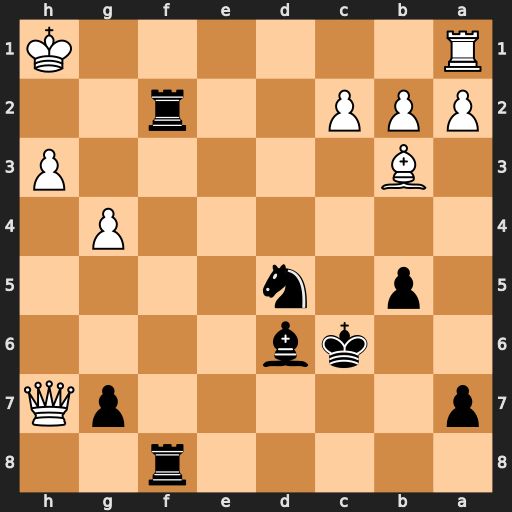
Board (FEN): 5r2/p5pQ/2kb4/1p1n4/6P1/1B5P/PPP2r2/R6K
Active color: b
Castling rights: -
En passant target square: -
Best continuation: Rf1+ Rxf1 Rxf1+ Kg2 Ne3#